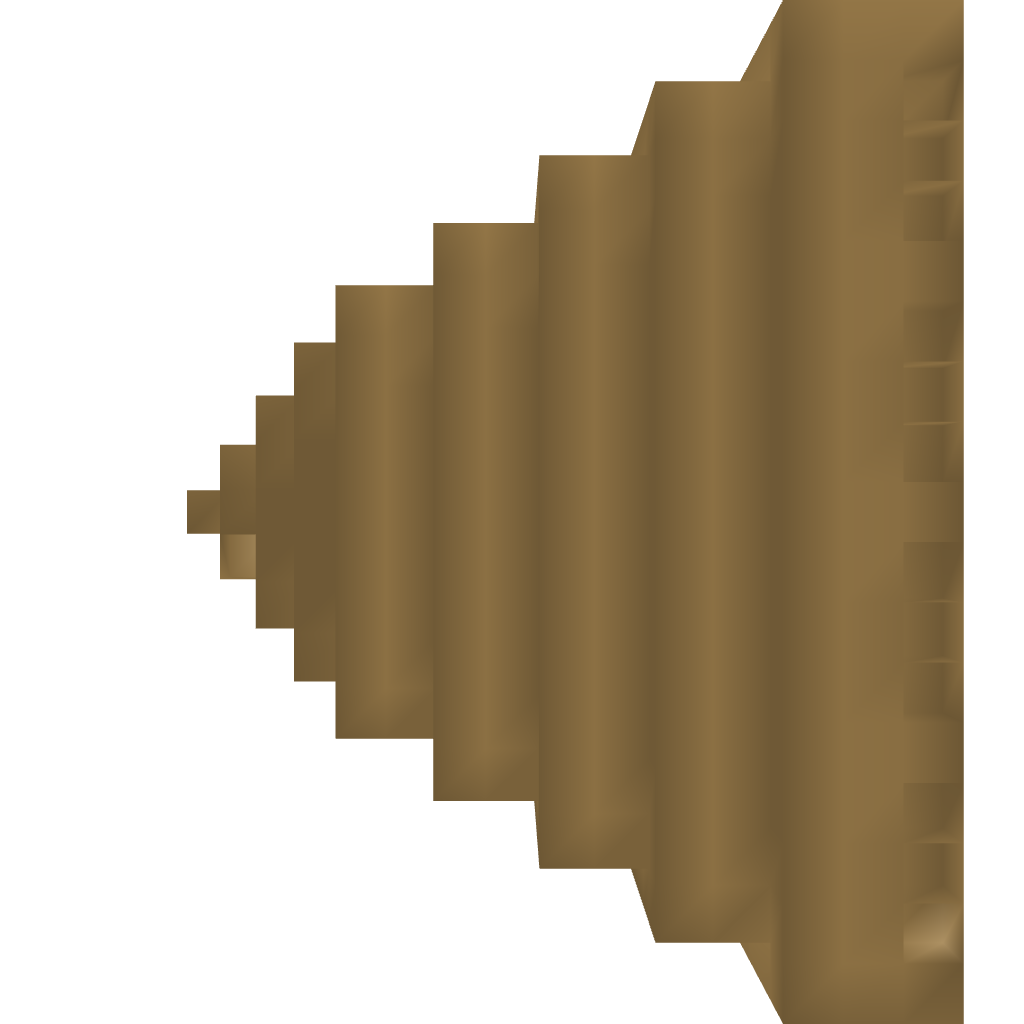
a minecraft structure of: big wooden t.v.